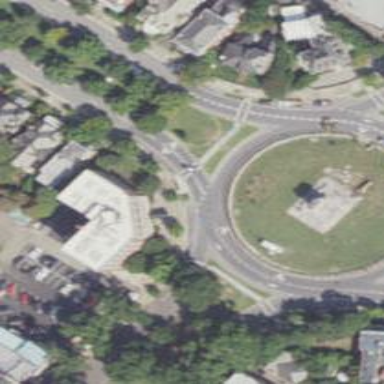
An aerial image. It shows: Tertiary road leading to roundabout.